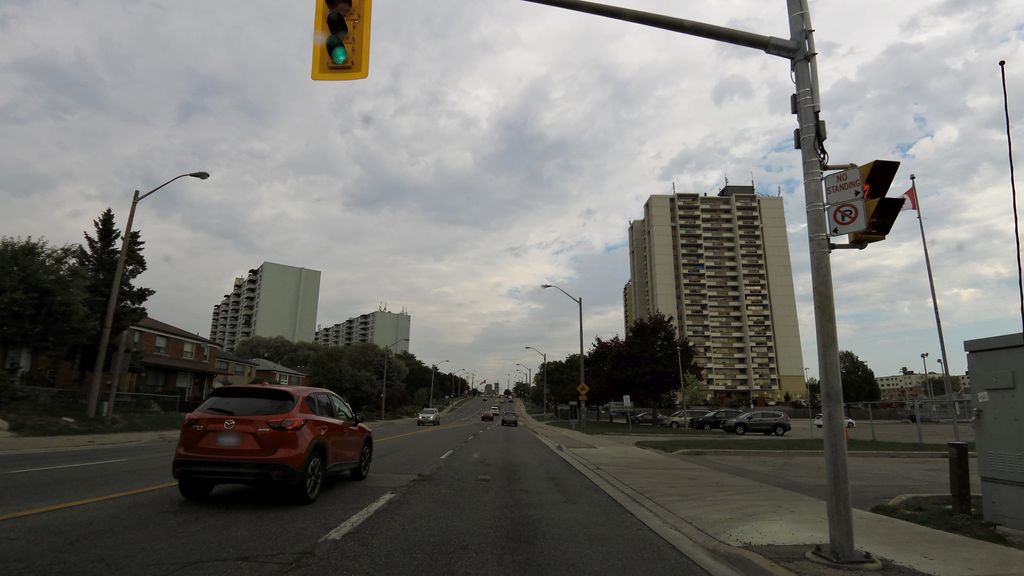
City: toronto